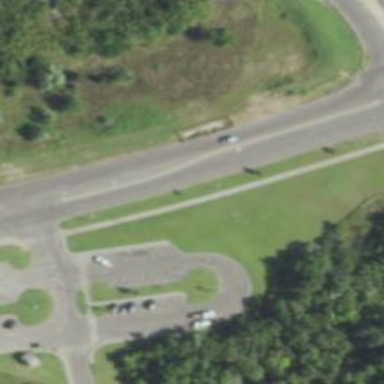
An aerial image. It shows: Unclassified asphalt road with separate sidewalk.